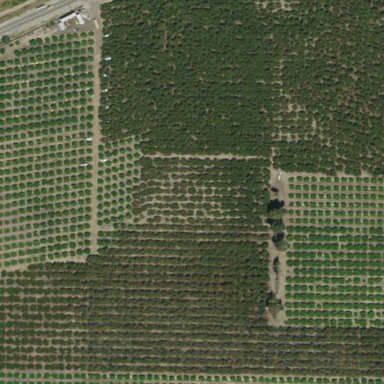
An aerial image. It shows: Orchard filled with avocado trees.